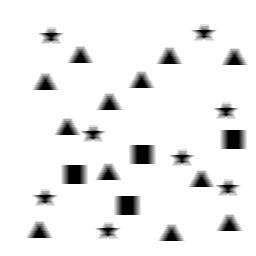
Squares: 4
Triangles: 12
Stars: 8
Total shapes: 24